Question: please take a look at the image

My Challenge ist the following. The Blue is a div with a background image. The angle should be -6deg. In this div we have transparent png (here the 2 people). The Peoples head are allowed ^^deg to get out of the div. but not the legs. And the Image should be animated so that they can "walk" from left to right.
The Problem is for me, that i have no Idea how to archiv the part with heads can "leave" the box but the legs need a "overflow" hidden.
The Blue box should be 100% in width, so rotate -6deg to the div and +6deg to the people doesnt work.
Thank you for my help. If it shouldnt be clear what my problem ist, just ask. Englisch is not first language ^^ Thanks.
'''
EDit2: I think i got it ^^ Look at this Thanks to SD. !
https://jsfiddle.net/rsr04udj/
'''
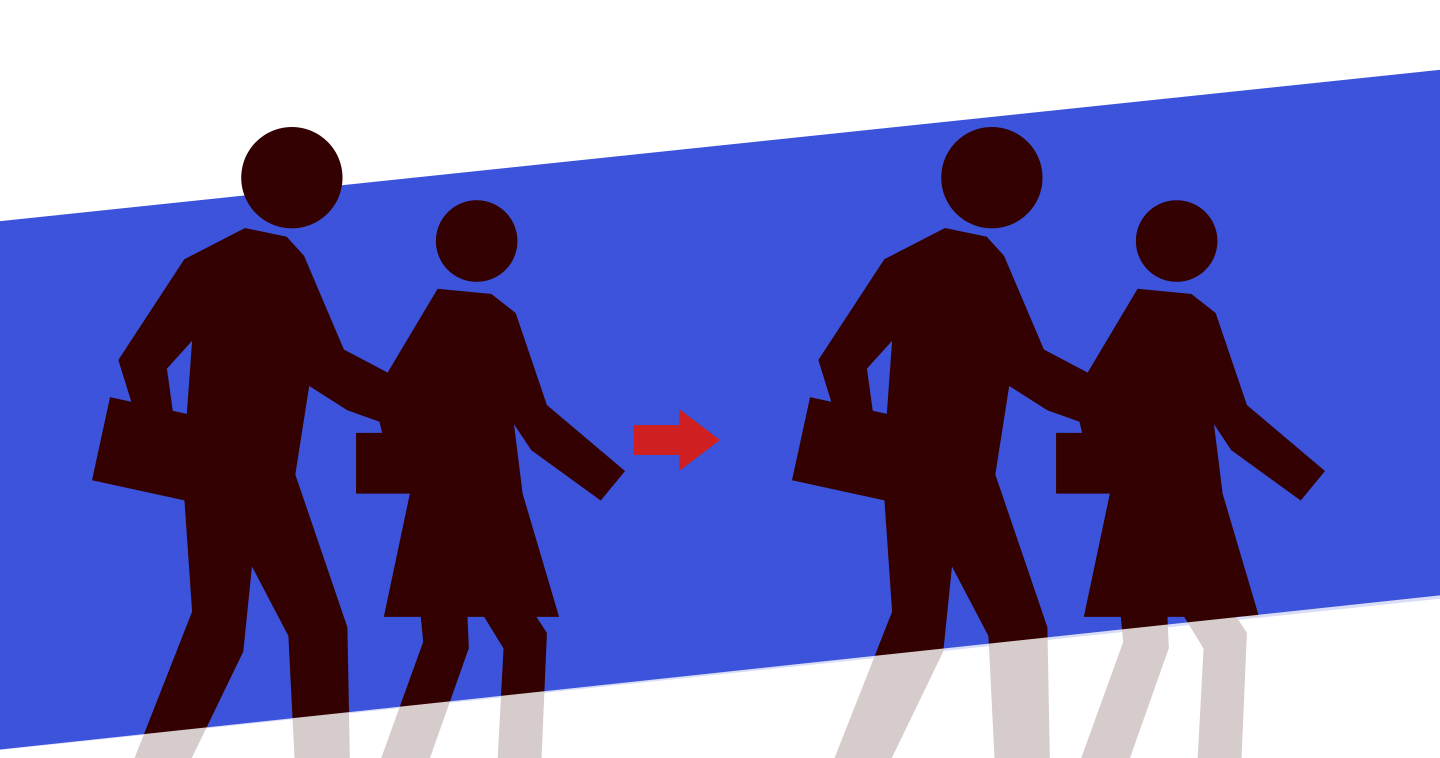
Answer: You can try some tricks to cover legs and not heads.
Please check this demo I have create small example with text only. You can replace text with images you have.
'''
<div class="wraper">
<div class="whitebar">
<div class="people">PEOPLE</div>
</div>
</div>
'''
<URL>